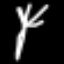
Label: fork